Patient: sex M, age 30
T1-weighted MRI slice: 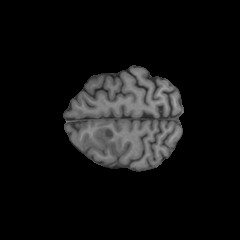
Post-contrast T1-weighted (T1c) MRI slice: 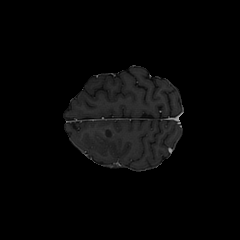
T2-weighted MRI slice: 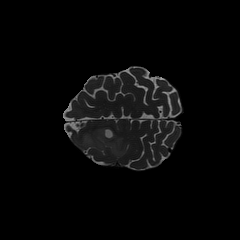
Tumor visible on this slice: yes
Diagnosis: Astrocytoma, IDH-mutant
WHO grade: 4